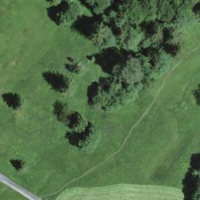
EUNIS habitat code: 41
Species observed at this site:
Myathropa florea